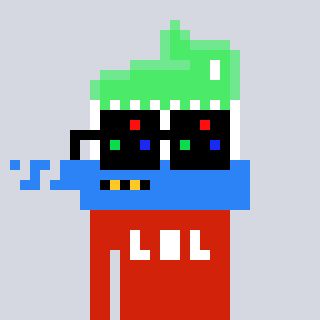
a pixel art character with square black sunglasses, a toothbrush-shaped head and a red-colored body on a cool background